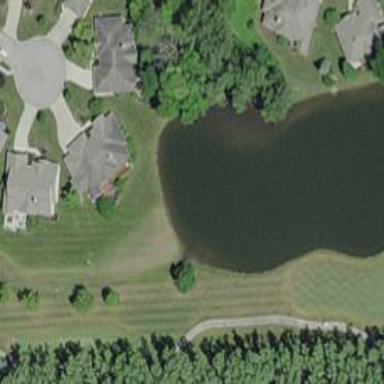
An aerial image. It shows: Scenic view of water hazard on golf course. The natural water feature adds beauty to the landscape.